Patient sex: M
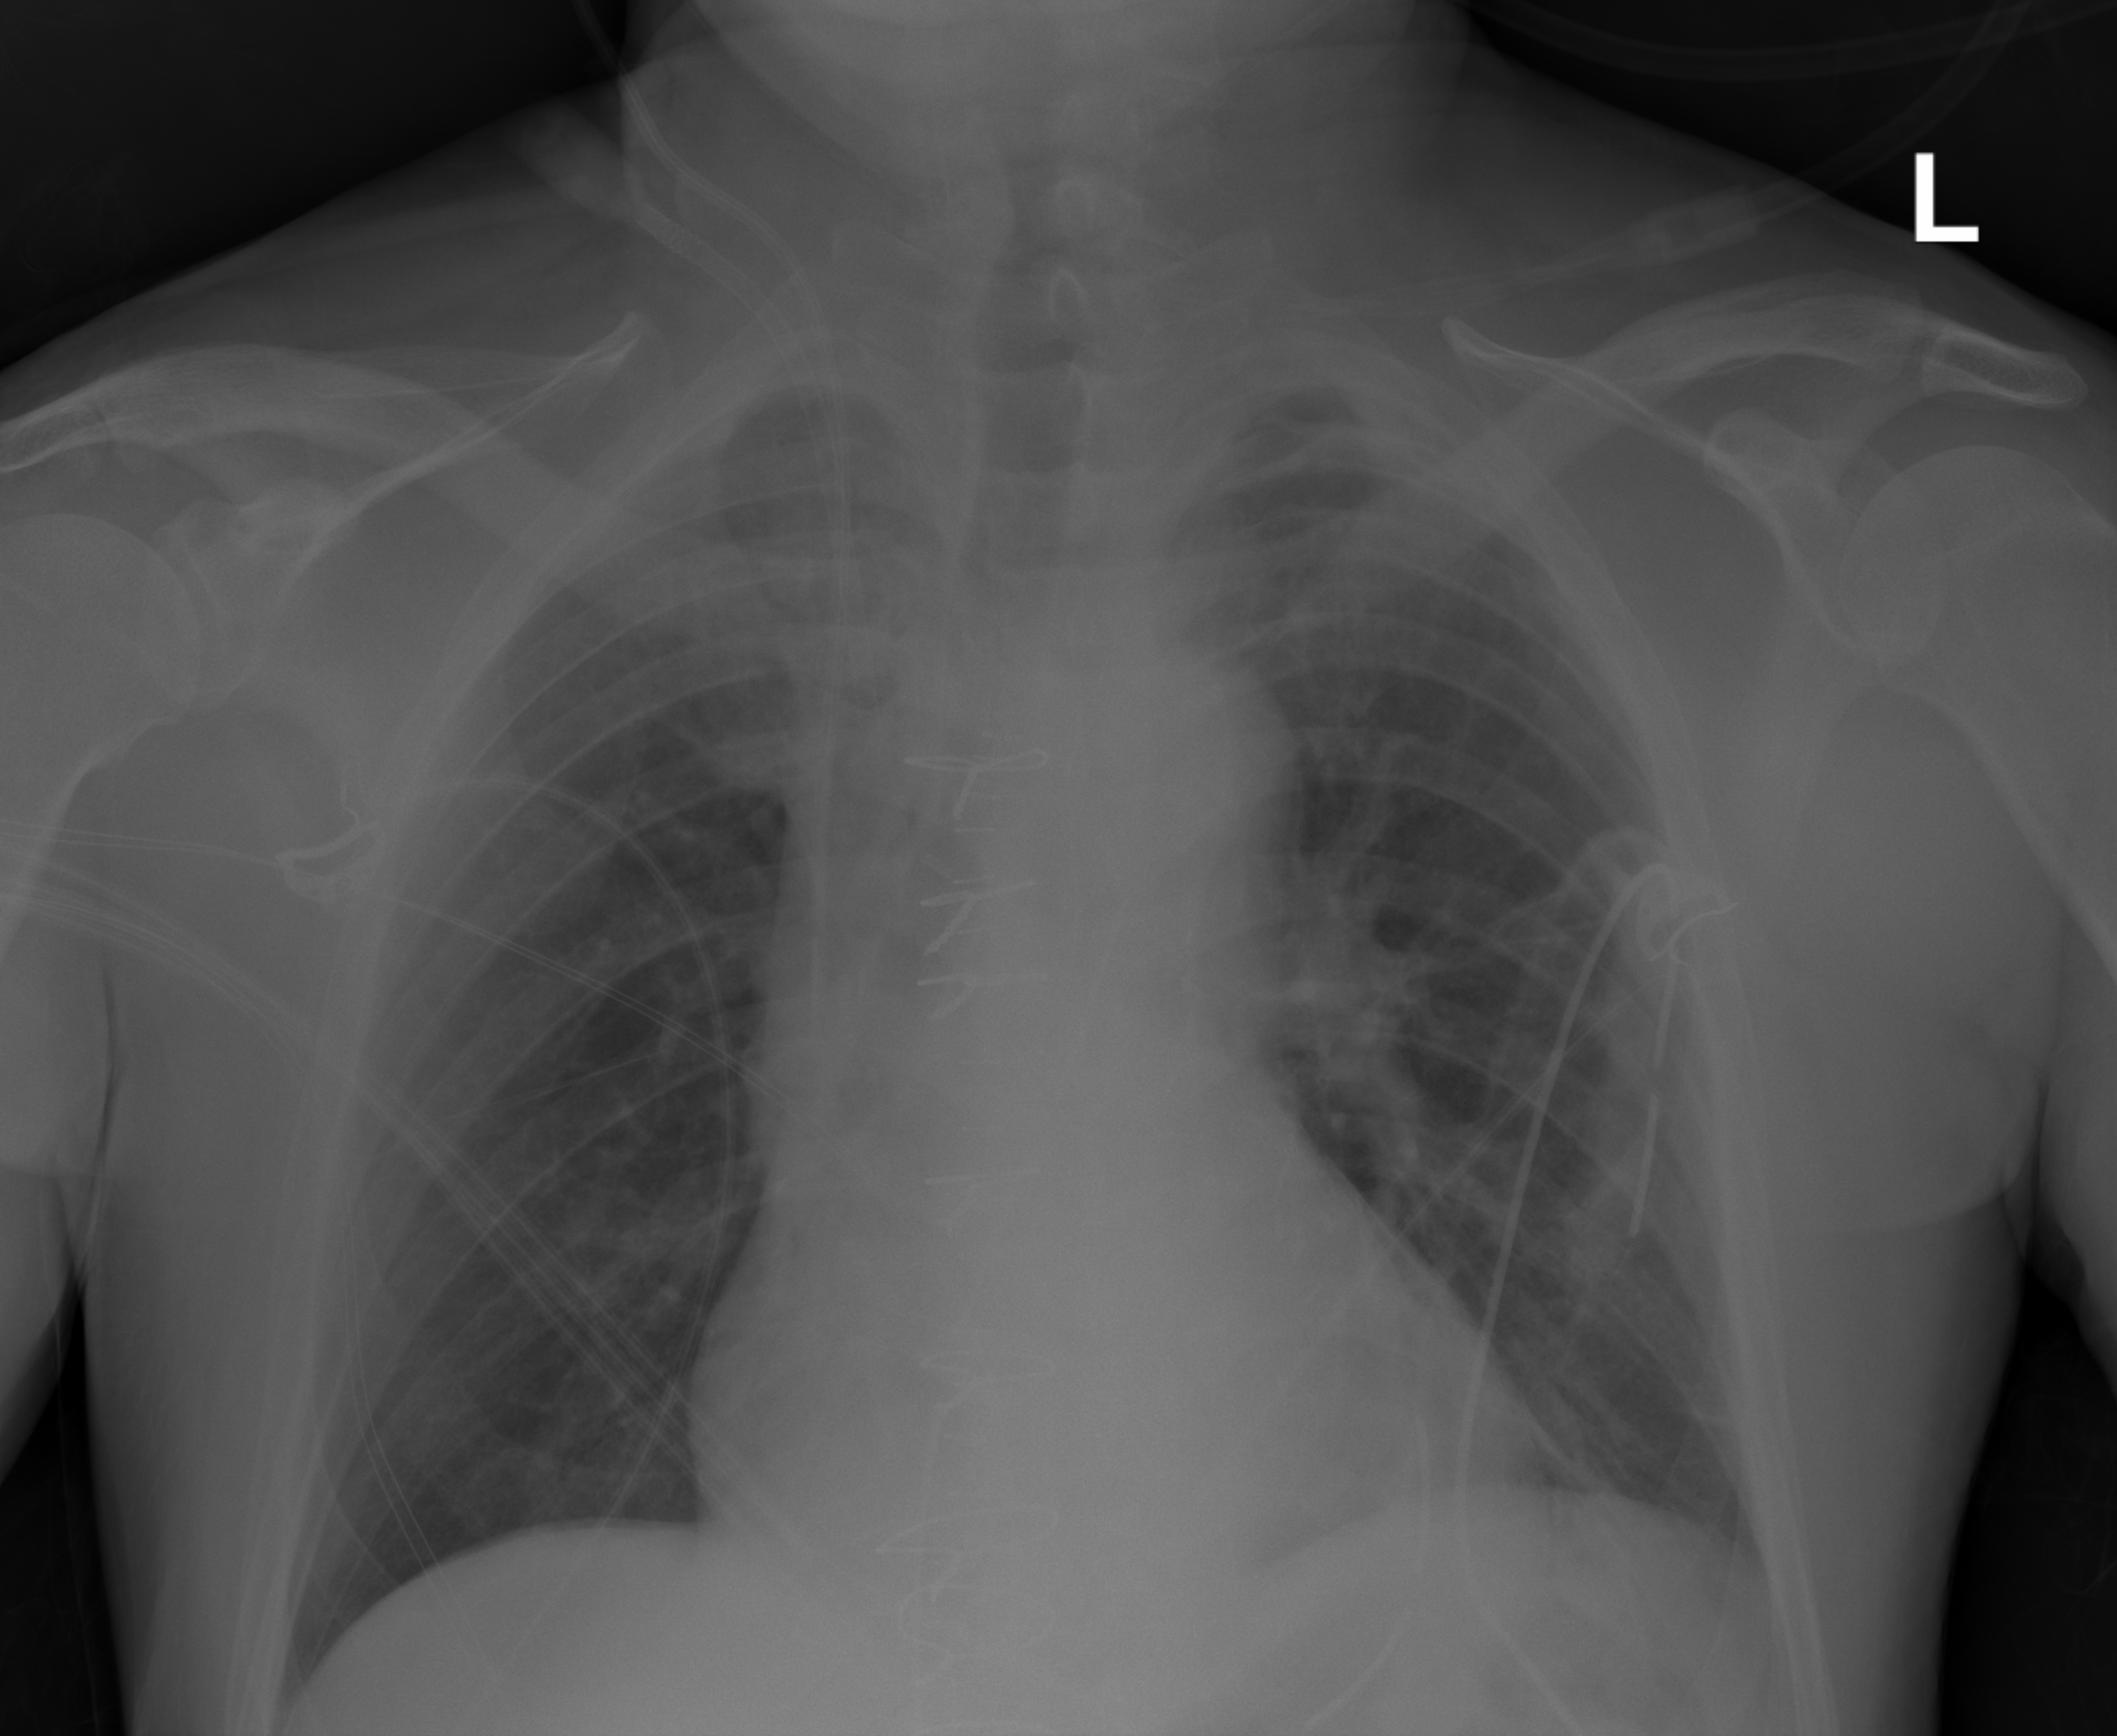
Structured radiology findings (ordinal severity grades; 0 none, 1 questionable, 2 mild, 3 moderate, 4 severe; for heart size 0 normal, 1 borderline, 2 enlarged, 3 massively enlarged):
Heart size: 2
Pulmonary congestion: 0
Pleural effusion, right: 0
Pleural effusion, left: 0
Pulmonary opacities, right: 0
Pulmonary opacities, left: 0
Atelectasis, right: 0
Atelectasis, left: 0